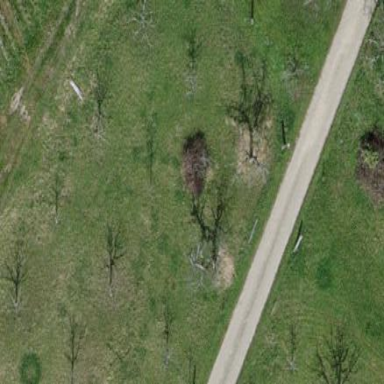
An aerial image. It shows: Orchard.